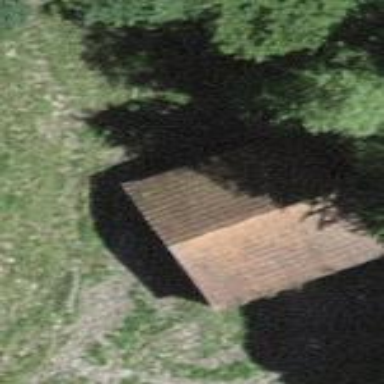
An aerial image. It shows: Rural barn.